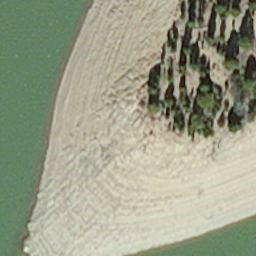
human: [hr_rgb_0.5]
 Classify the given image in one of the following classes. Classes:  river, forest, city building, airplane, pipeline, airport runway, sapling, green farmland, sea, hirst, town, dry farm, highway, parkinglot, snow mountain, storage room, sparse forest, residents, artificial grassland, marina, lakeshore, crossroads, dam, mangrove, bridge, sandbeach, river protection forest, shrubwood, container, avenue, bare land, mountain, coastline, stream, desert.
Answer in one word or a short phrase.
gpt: hirst